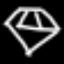
Label: diamond